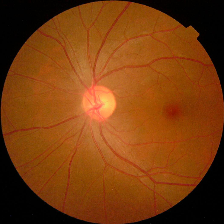
Diabetic retinopathy grade: No DR